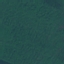
Land use / land cover: Forest